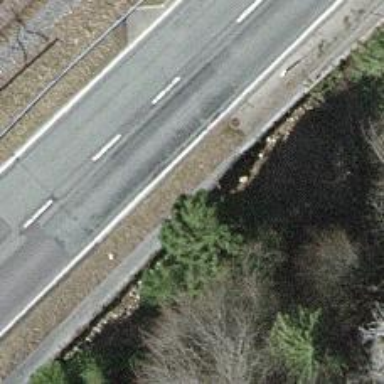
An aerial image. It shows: Retaining wall.